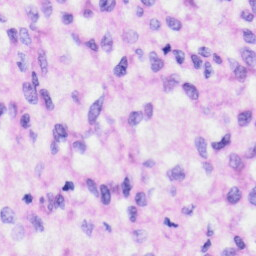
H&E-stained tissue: Liver